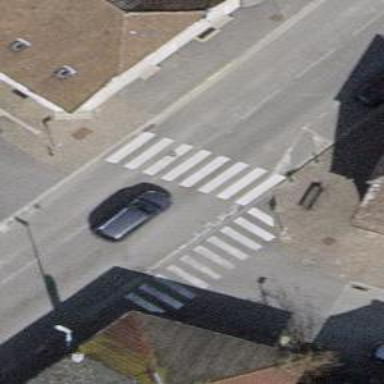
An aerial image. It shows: Uncontrolled zebra crossing on the road.